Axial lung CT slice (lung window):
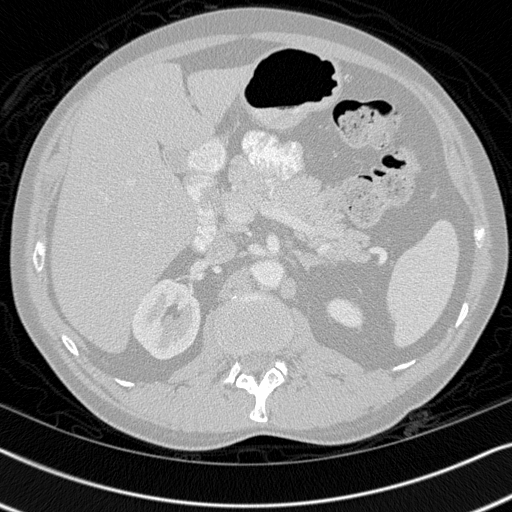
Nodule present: no